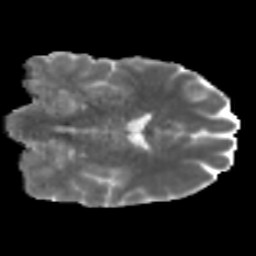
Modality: MD
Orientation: coronal
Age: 46
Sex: male
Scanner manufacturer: siemens
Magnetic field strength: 3 T
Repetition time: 5 s
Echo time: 0.092 s